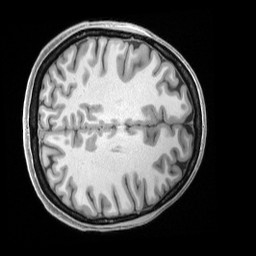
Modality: T1w
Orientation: axial
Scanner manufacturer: siemens
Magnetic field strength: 3 T
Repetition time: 2.4 s
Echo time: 0.00228 s